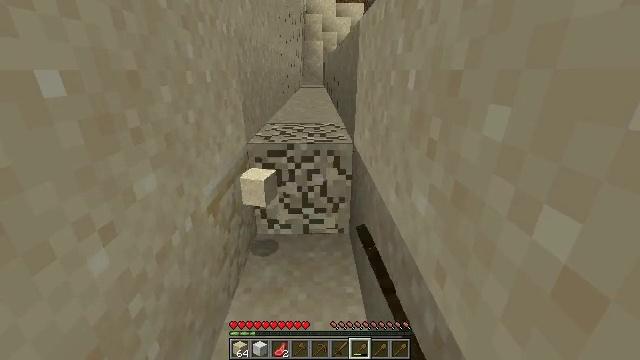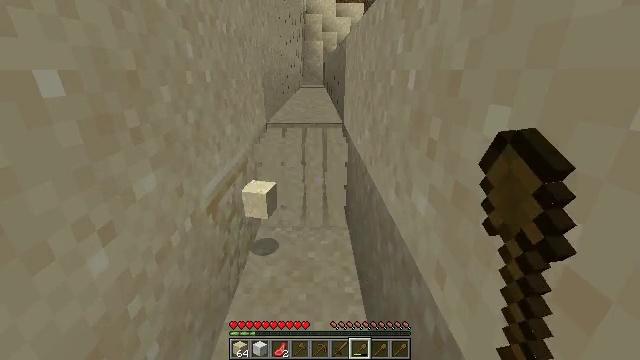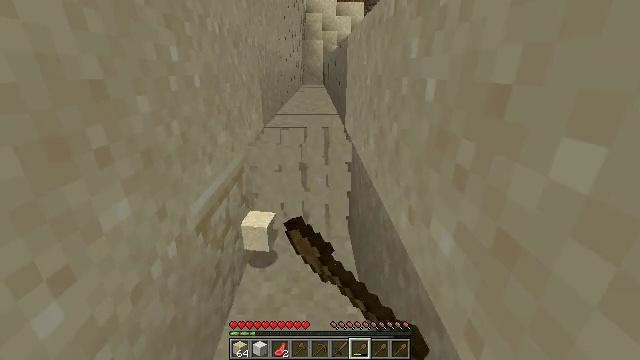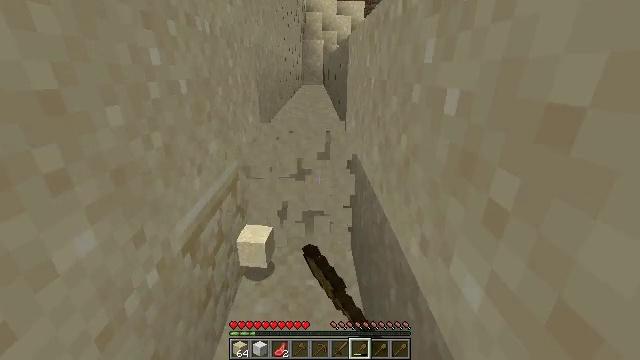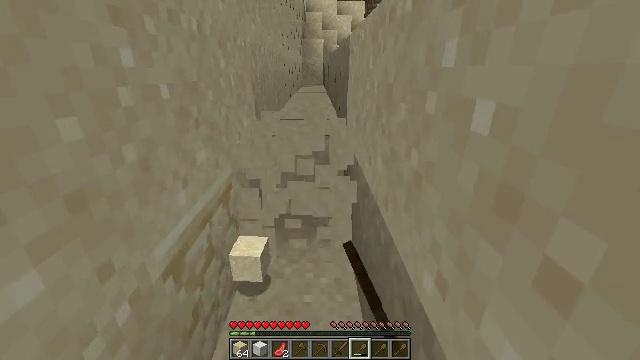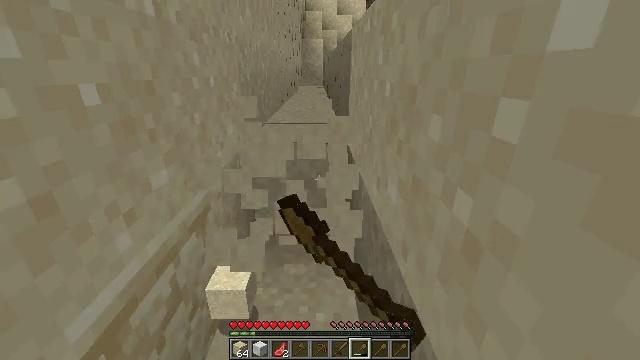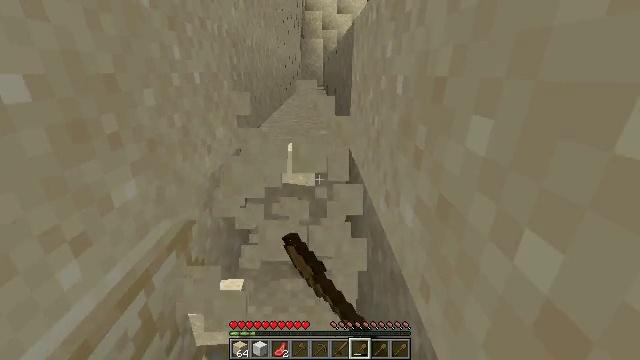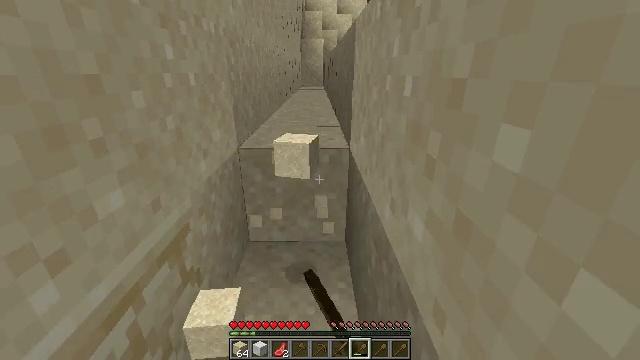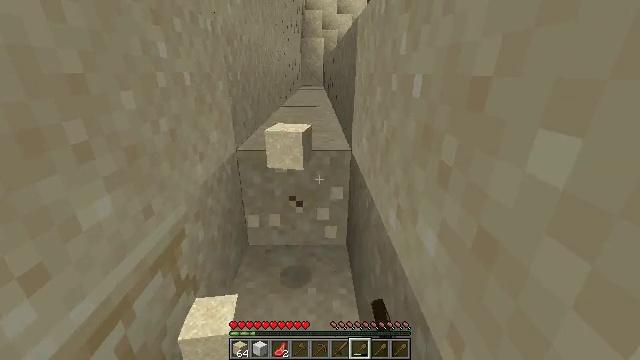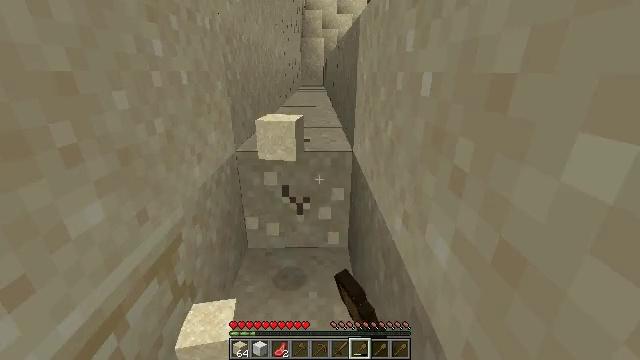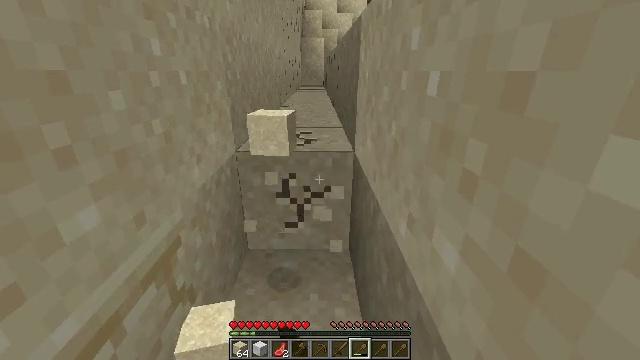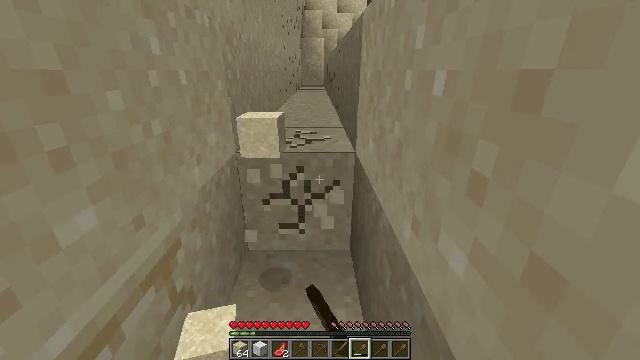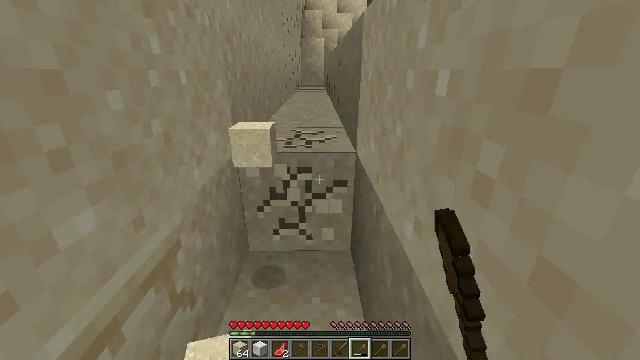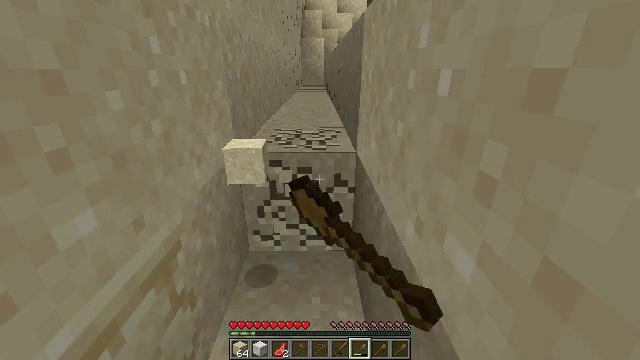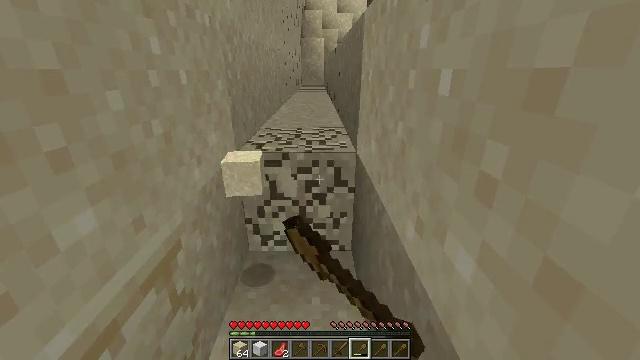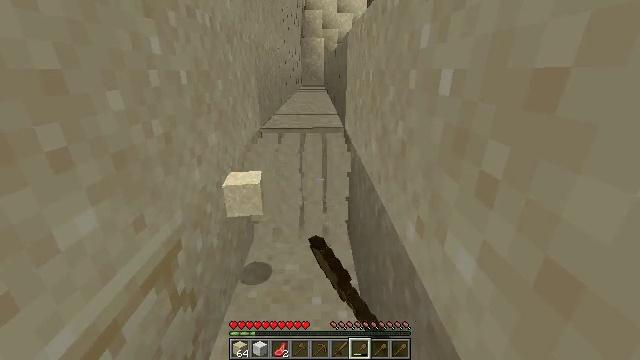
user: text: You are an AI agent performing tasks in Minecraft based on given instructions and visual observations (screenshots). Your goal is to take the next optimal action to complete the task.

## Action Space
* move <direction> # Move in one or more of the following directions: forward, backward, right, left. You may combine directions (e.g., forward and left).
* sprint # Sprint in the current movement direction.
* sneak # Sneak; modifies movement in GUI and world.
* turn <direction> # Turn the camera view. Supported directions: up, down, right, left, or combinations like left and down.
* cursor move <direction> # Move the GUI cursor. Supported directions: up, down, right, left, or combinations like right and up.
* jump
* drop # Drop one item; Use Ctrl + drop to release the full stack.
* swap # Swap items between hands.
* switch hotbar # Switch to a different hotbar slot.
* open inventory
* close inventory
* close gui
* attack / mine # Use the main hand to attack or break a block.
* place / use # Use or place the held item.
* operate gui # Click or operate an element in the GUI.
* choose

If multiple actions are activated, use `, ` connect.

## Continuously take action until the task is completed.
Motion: motion action
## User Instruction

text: Gather sand from the desert.
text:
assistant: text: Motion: move forward, attack / mine
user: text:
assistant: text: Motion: move forward, attack / mine
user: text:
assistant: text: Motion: move forward, attack / mine
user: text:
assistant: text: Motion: move forward, attack / mine
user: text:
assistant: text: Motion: move forward, attack / mine
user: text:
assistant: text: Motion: move forward, attack / mine
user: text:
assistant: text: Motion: attack / mine
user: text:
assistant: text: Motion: attack / mine
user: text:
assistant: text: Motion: attack / mine
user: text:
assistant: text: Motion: attack / mine
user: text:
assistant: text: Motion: attack / mine
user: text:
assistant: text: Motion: attack / mine
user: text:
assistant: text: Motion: attack / mine
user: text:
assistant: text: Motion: attack / mine
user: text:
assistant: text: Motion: attack / mine
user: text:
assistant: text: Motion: attack / mine
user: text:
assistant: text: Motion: move forward, attack / mine
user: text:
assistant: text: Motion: move forward, attack / mine
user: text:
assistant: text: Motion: move forward, attack / mine
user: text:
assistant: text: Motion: move forward, attack / mine
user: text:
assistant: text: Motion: move forward, attack / mine
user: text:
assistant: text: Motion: move forward, attack / mine
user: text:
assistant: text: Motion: attack / mine
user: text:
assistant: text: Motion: attack / mine
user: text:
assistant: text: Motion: attack / mine
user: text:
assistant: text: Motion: attack / mine
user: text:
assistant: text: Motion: attack / mine
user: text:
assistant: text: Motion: attack / mine
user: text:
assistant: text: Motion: attack / mine
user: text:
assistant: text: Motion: attack / mine